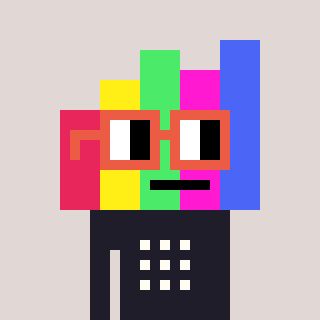
a pixel art character with square orange glasses, a bar chart-shaped head and a grayscale-colored body on a warm background